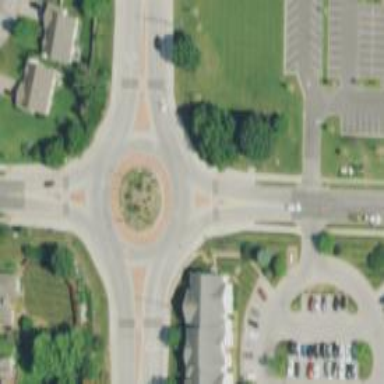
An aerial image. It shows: Secondary road leading to roundabout.